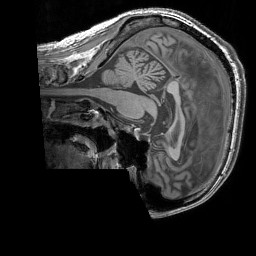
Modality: T1w
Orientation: sagittal
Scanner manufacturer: siemens
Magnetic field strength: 3 T
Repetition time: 1.83 s
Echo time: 0.00303 s